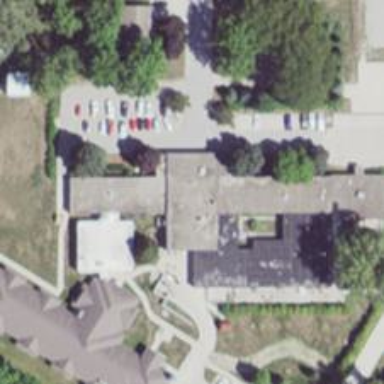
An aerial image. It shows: Nursing home.